Field crop: maize
Growth stage: 2
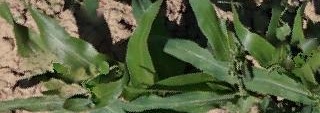
Species: maize